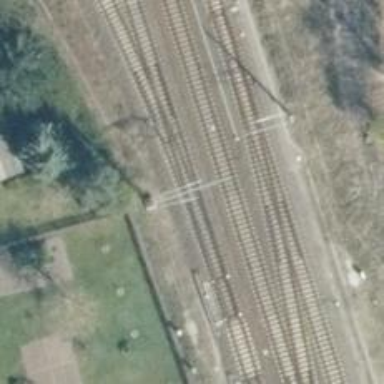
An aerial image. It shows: Milestone along the railway track with catenary mast.